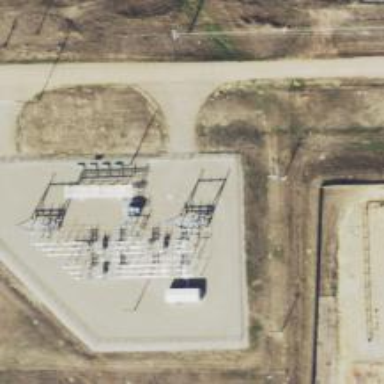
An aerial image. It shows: Switch used for power control.